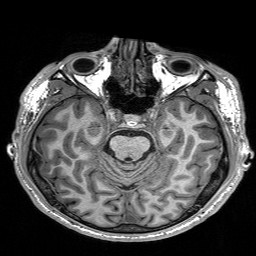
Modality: T1w
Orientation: coronal
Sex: male
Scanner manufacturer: siemens
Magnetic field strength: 3 T
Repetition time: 2.3 s
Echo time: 0.00197 s